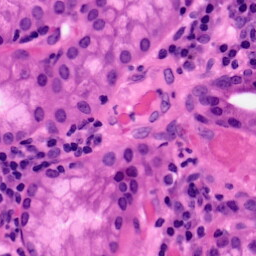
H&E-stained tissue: Pancreatic